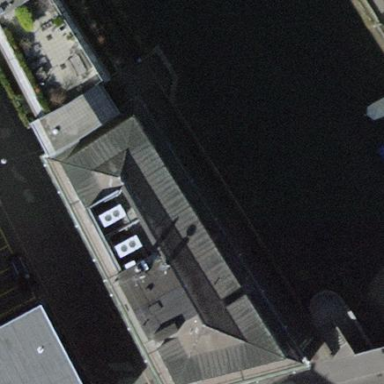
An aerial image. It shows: Building with tiled roof.